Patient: sex F, age 49
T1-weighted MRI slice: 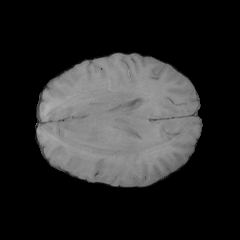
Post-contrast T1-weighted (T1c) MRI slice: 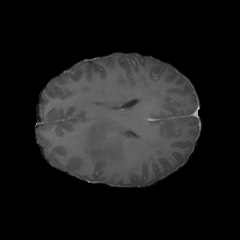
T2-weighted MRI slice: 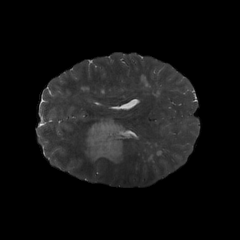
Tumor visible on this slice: yes
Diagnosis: Glioblastoma, IDH-wildtype
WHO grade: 4